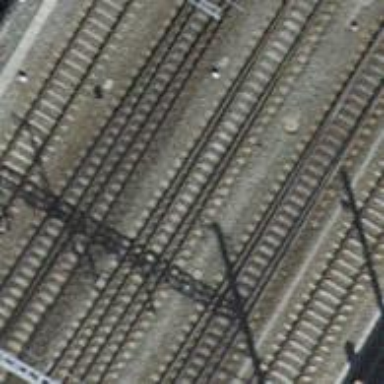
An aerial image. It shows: Single-track railway with electrified contact lines.